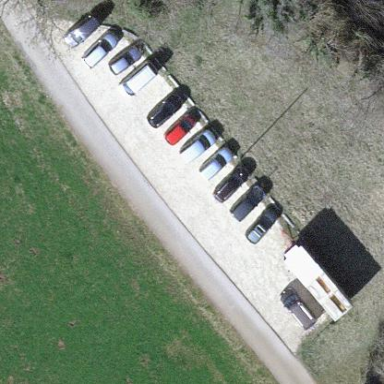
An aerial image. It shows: Parking area with surface.